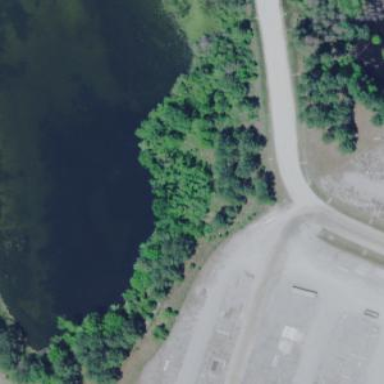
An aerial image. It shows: Pond with natural water.